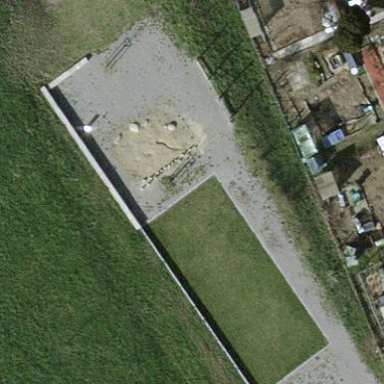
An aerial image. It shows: Playground area for leisure land.